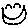
Label: smiley face